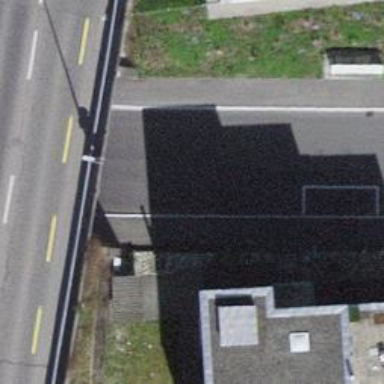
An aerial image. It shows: Traffic calming hump on the road.